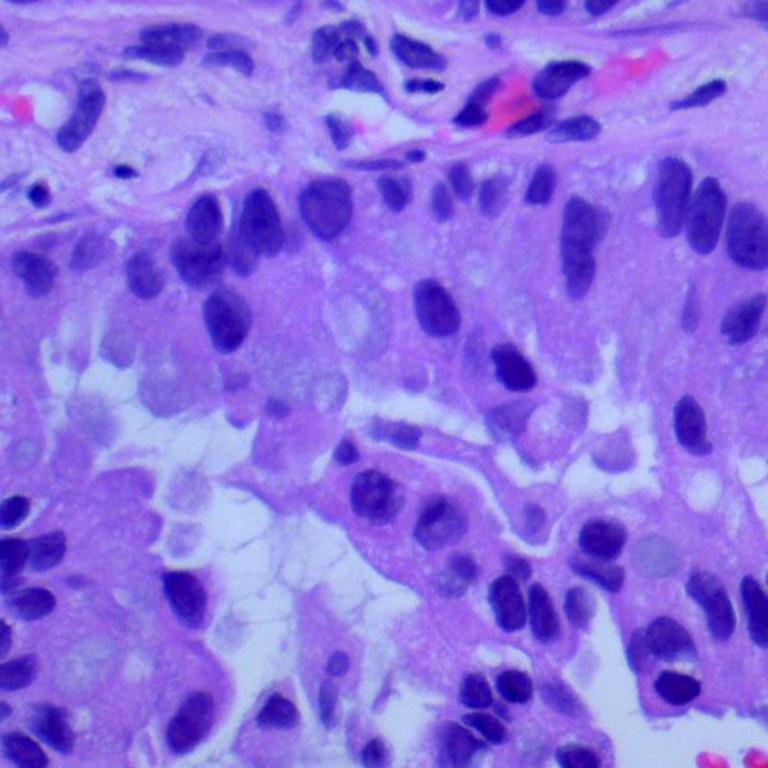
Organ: lung
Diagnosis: adenocarcinomas